Current action and preconditions to check: trajectory_clear

Your task: For each precondition in the list above, predict whether it will hold at this action.

Consider the current scene as observed from the mobile robot's camera, and analyze the predicted future states of all dynamic agents (e.g., people, animals, vehicles, or any moving entities) within the NEXT SECOND.

IMPORTANT: Only answer "very likely" if you are absolutely certain—based on strong, clear evidence—that a dynamic agent will violate the precondition in the predicted future state. Do NOT answer "very likely" for unlikely, ambiguous, or low-probability risks.

Ask yourself for each precondition: Is there a high probability, with clear and convincing evidence, that the predicted future states of any dynamic agent will interfere with the predicted future state of the currently executing action within the NEXT SECOND, causing that precondition to fail?

Assess the risk level based on these predictions. Use "likely" or "very likely" if motions create a clear risk of interference.

Use "neutral" or "improbable" if agents are nearby but their predicted paths are clearly diverging or non-conflicting.

Failure Risk Categories: "very improbable", "improbable", "neutral", "likely", "very likely"

Answer Format: Output ONLY the probability_of_failure value from these categories: "very improbable", "improbable", "neutral", "likely", "very likely"

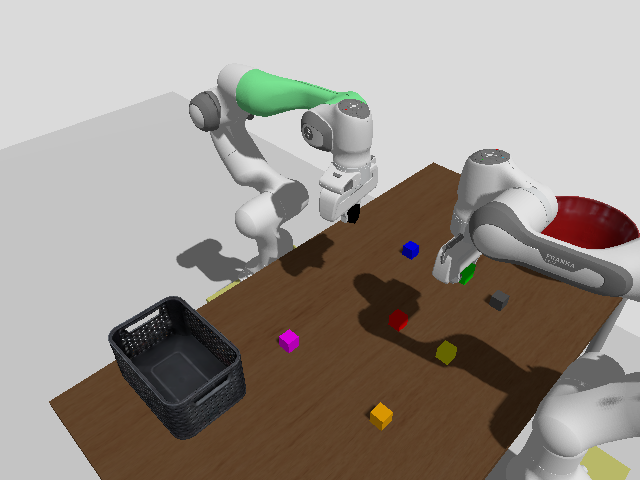

Answer: very improbable